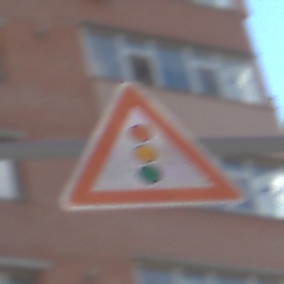
Verkehrszeichen: Lichtzeichenanlage
Umgebung: Outdoor, Suburban
Tageszeit: MorningAfternoon
Wetter: PartlyCloudy
Licht: Natural
Jahreszeit: NotSpecified
Kontrast: HighContrast